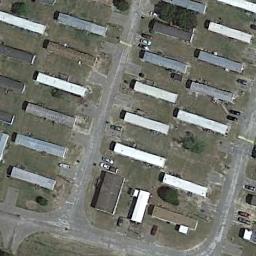
Label: residential